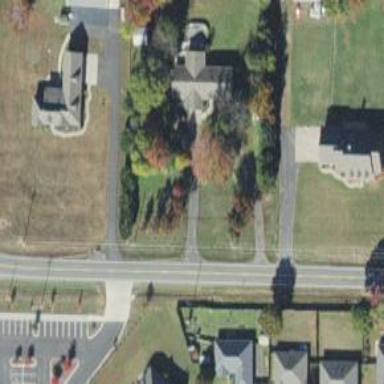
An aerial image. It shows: Driveway.